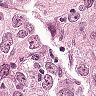
Metastatic tissue present: yes